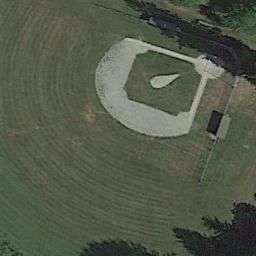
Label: baseball_diamond